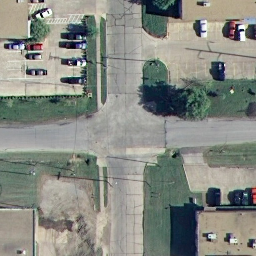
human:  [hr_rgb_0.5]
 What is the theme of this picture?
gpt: intersection

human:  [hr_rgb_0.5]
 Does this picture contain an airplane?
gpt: no

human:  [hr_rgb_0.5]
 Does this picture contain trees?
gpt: yes

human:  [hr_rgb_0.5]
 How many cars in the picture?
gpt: seventeen

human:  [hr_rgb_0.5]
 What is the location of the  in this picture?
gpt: i cannot see it